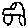
Label: car